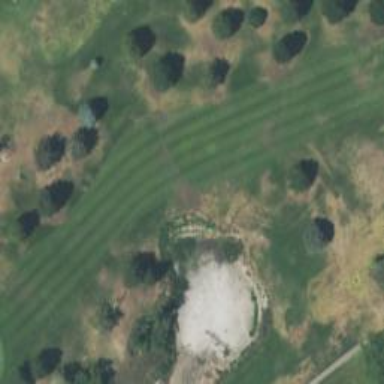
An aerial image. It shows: View of golf hole.